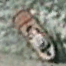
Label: civil